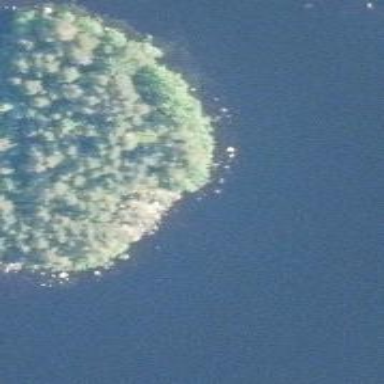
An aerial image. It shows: Islet.